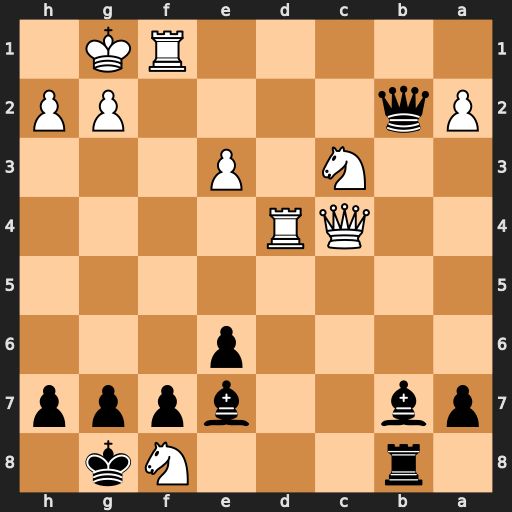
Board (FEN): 1r3Nk1/pb2bppp/4p3/8/2QR4/2N1P3/Pq4PP/5RK1
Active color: b
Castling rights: -
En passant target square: -
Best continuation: Qxg2#